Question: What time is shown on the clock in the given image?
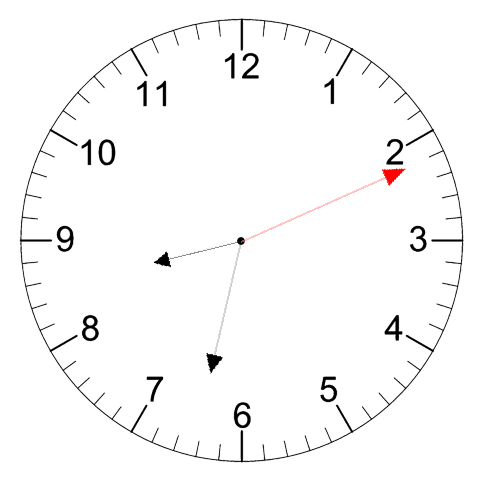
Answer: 08:32:11